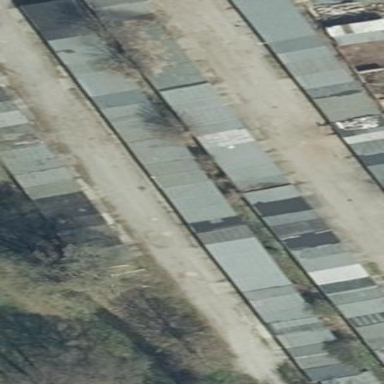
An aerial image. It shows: Flat roofed garages.